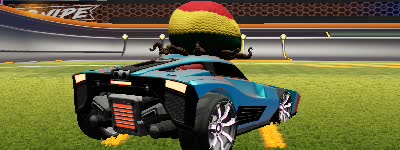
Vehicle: breakout